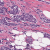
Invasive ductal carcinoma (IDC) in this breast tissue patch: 1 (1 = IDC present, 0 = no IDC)